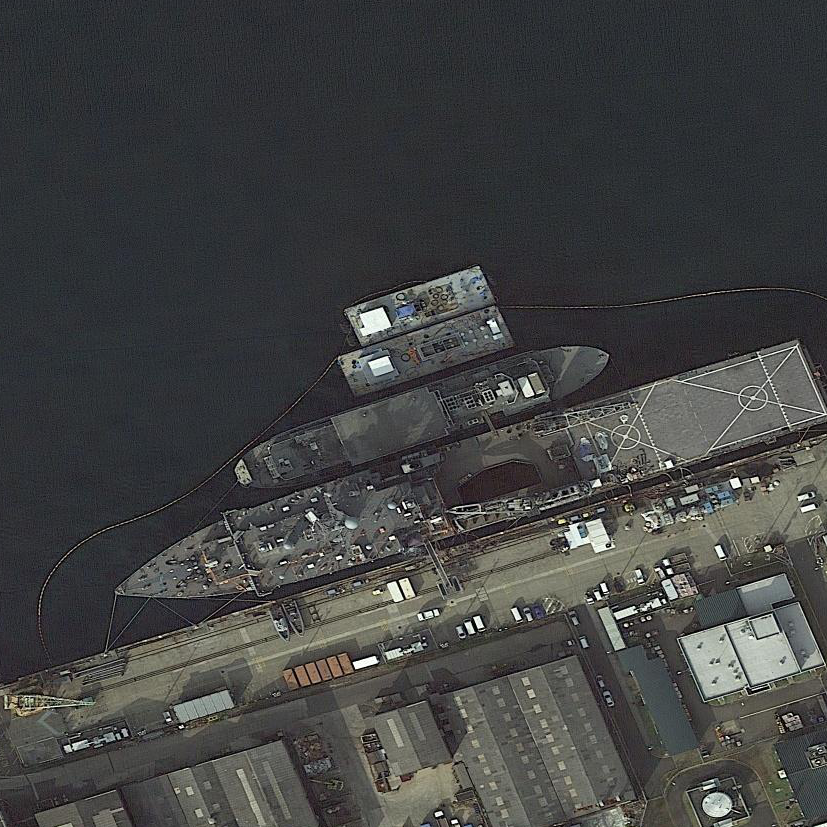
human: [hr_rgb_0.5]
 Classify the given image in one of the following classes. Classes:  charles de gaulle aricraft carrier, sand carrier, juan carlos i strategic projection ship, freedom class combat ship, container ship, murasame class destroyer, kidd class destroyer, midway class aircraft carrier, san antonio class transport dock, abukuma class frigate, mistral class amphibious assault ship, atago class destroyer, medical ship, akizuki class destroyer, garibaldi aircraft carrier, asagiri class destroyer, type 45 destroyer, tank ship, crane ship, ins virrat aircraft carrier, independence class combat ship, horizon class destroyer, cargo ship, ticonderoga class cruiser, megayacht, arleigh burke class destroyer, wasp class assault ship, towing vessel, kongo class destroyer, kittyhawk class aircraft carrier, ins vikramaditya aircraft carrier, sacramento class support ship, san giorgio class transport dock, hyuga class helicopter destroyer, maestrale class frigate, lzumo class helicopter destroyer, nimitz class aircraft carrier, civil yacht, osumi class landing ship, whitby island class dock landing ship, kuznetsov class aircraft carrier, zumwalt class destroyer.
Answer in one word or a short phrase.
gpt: Whitby Island class dock landing ship